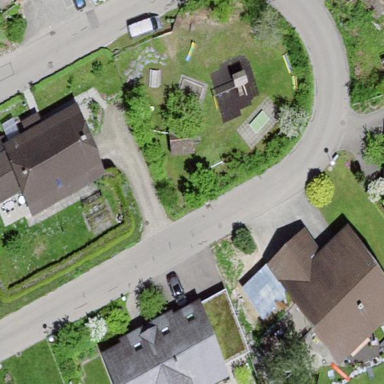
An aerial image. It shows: Playground area for leisure land.